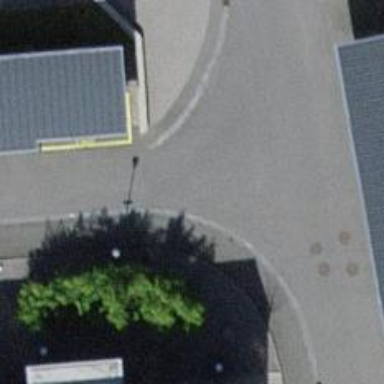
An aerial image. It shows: Unmarked crossing on the road.